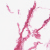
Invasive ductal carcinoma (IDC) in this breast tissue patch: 0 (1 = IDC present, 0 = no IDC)